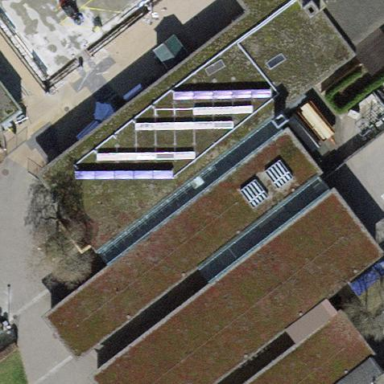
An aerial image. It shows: View of roof of building.